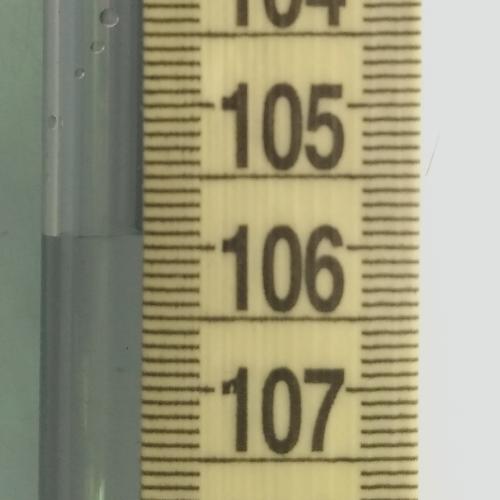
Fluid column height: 105.9 cm